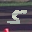
Label: 5